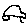
Label: car